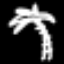
Label: palm tree